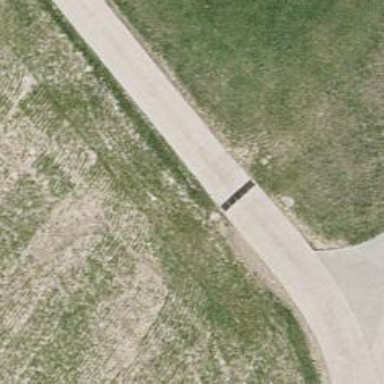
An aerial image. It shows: Well-maintained track road of grade 1.